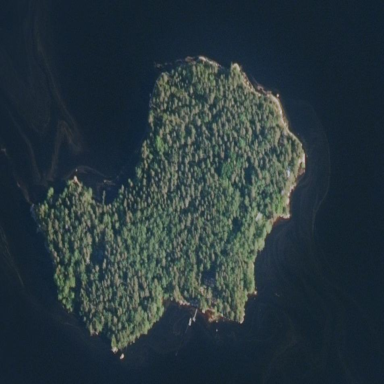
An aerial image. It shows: Island covered in forest.